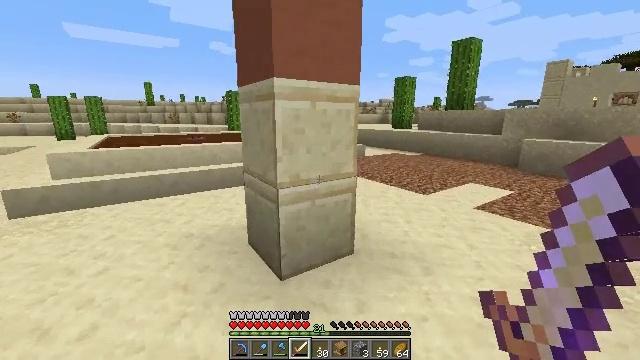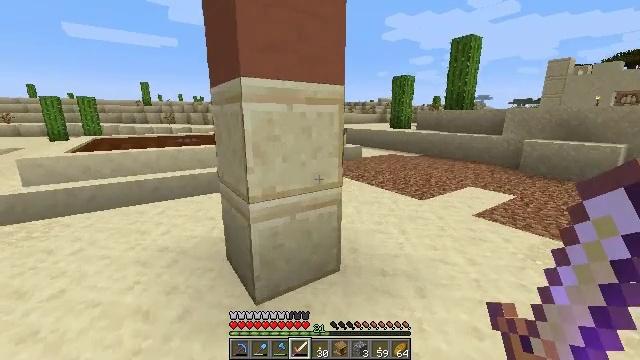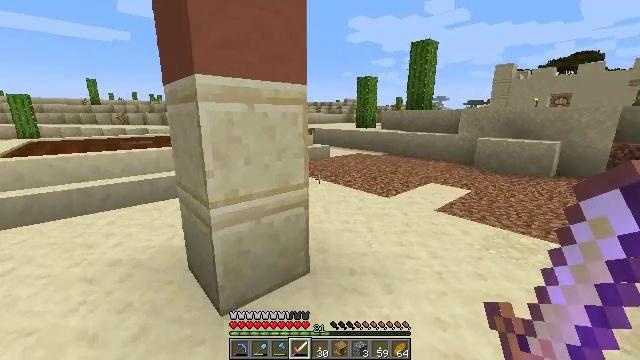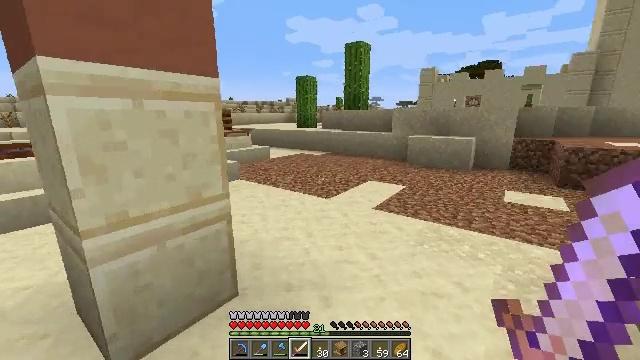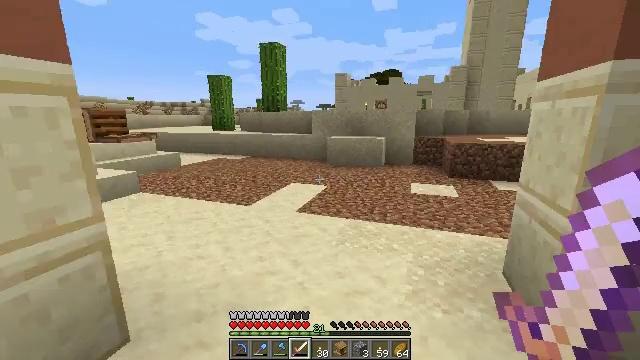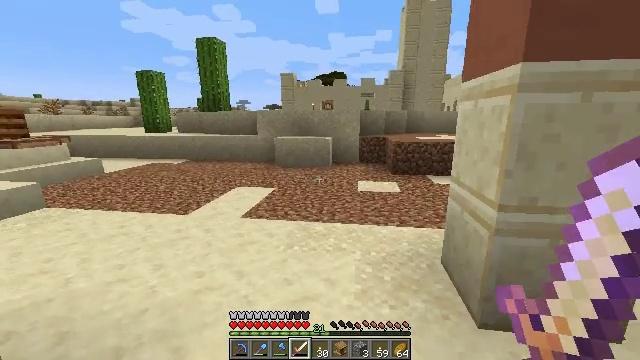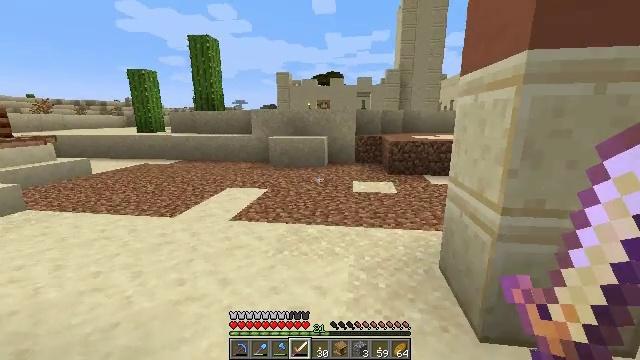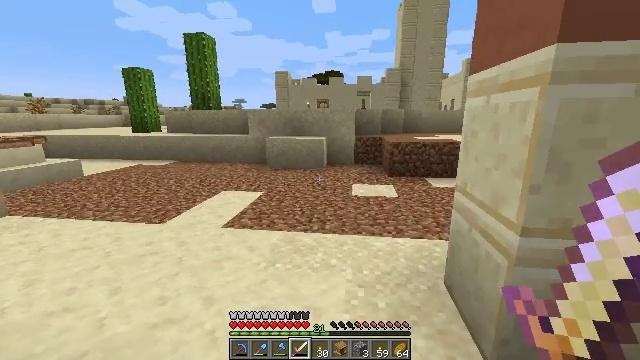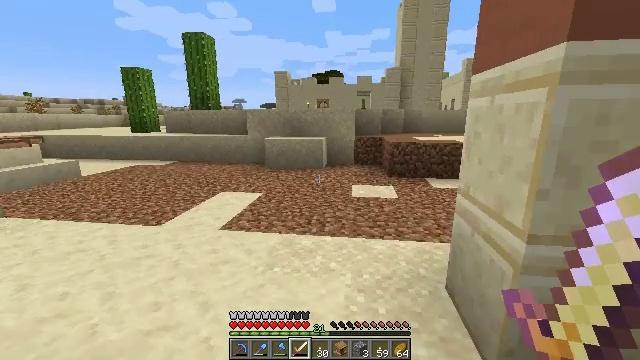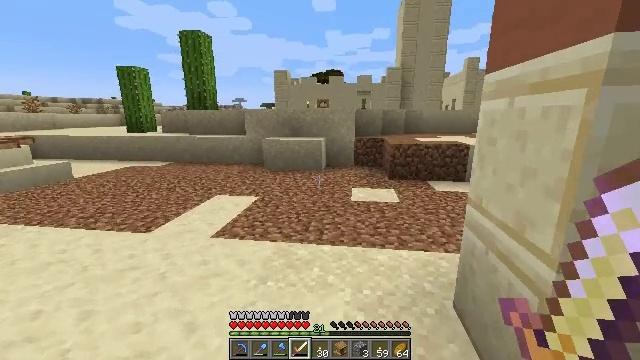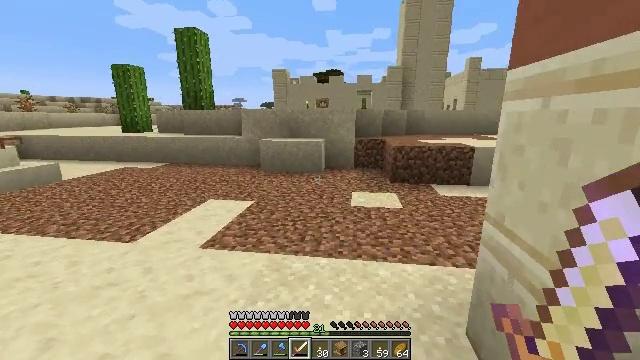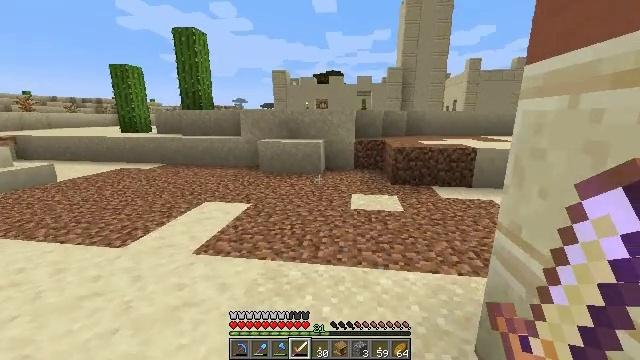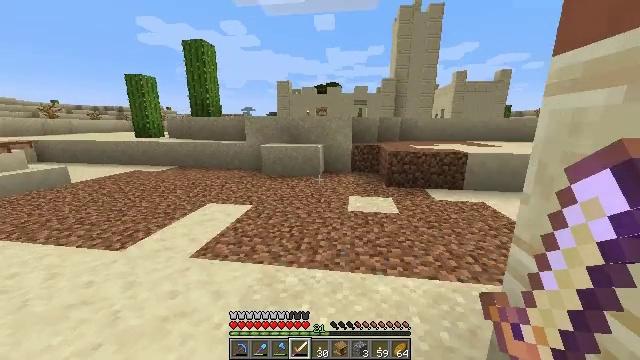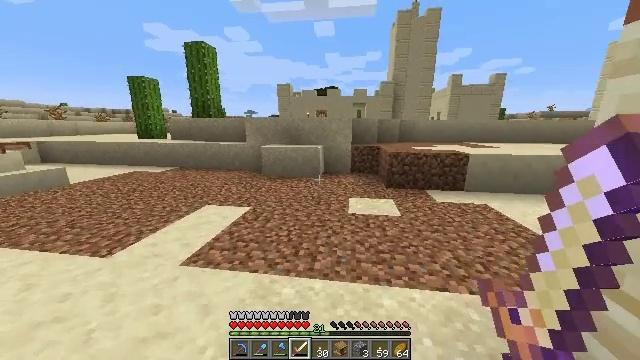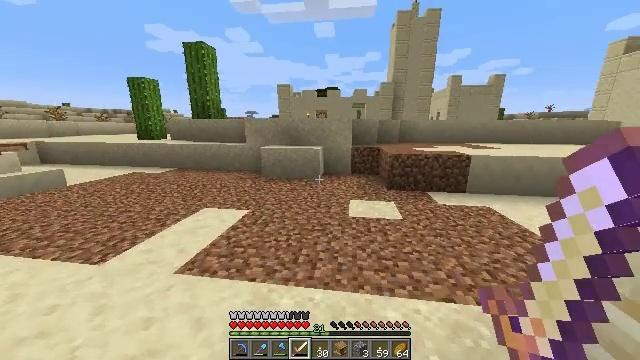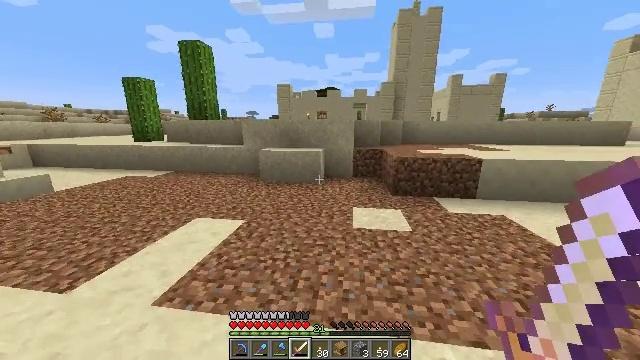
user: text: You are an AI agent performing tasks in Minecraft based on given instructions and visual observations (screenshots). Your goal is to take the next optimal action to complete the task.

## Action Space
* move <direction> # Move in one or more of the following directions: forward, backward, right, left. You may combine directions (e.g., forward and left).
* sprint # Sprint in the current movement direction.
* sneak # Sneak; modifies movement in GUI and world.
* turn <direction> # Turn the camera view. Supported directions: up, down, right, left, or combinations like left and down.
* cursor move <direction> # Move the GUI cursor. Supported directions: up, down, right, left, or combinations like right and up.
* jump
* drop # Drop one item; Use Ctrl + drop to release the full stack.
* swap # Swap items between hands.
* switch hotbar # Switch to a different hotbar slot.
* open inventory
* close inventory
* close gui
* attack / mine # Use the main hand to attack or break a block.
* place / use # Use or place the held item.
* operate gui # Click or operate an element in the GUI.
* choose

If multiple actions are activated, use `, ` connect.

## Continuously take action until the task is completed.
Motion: motion action
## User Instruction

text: Break the acacia fence to collect it.
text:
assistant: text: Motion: move forward and move right
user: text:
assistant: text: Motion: move forward and move right, turn right
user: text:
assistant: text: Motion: move forward and move right, turn right
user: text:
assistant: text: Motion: move forward and move right, turn right
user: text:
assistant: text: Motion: move forward and move right, turn right
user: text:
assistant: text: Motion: move forward
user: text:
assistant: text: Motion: move forward
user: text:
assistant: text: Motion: move forward
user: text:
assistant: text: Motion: move forward
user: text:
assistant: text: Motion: move forward, sprint
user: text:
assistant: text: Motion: move forward, sprint
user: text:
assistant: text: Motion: move forward, sprint
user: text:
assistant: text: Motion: move forward, sprint
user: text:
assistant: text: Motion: move forward, sprint
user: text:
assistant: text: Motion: move forward, sprint
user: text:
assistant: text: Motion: move forward, sprint
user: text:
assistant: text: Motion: move forward, sprint, turn right
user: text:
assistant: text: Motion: move forward, sprint, turn right
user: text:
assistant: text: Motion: move forward, sprint, turn right
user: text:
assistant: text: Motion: move forward, sprint, turn right
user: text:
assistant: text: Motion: move forward, sprint
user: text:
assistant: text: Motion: move forward, sprint
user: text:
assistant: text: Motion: move forward, sprint
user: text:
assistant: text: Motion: move forward, sprint
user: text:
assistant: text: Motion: move forward, sprint
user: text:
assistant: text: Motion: move forward, sprint
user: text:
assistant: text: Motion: move forward, sprint
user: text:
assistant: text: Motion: move forward, sprint
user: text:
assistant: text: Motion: move forward, sprint
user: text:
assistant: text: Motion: move forward, sprint, jump